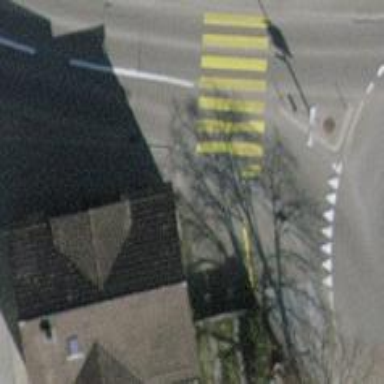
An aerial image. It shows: Kerb serving as barrier.